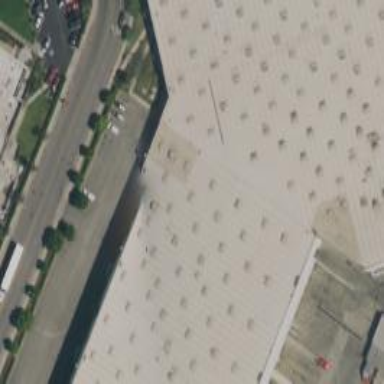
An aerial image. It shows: Industrial building.